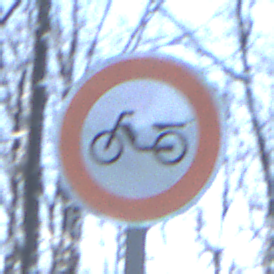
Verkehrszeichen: VerbotMofas
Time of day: MorningAfternoon
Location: Outdoor (Nature)
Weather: Clear
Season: Winter
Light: Natural